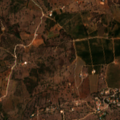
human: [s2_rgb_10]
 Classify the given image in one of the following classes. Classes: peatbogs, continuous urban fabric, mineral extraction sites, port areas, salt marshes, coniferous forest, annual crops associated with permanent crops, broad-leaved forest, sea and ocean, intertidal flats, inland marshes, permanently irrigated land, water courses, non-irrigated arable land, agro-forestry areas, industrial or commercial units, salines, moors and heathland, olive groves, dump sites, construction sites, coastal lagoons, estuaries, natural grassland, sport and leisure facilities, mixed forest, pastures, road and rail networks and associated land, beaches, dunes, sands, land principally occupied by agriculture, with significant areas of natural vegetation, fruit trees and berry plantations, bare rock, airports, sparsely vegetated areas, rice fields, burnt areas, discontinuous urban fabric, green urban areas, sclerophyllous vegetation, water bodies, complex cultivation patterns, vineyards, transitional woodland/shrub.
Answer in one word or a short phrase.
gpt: fruit trees and berry plantations, land principally occupied by agriculture, with significant areas of natural vegetation